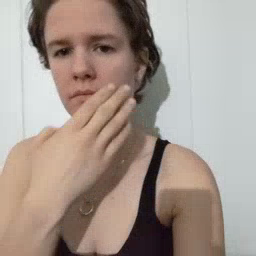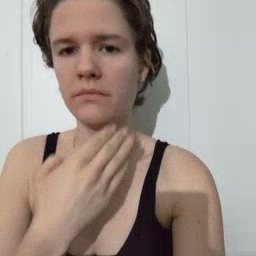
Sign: napkin